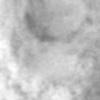
Label: no_change